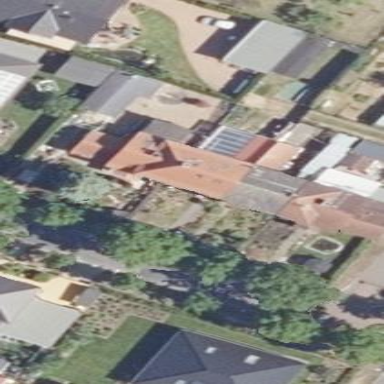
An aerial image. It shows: Terrace building.